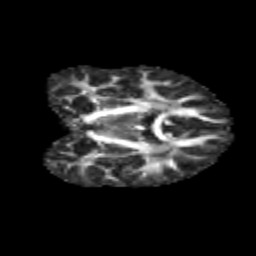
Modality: FA
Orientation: coronal
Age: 12
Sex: female
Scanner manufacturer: siemens
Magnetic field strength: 3 T
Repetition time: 3.8 s
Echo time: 0.07 s